Question: I made a fairly simple mistake. In Fiddler, I created a POST. Notice in "FileFullpath", I used a single backslash instead of two.

My Web API model is defined like this ...
'''
public class GTMetadataModel
{
public int Id { get; set; }
public string ComputerId { get; set; }
public string UserId { get; set; }
public string FileFullpath { get; set; }
public string Version { get; set; }
public string[] Categories { get; set; }
public double[] Scores { get; set; }
}
'''
My Web API controller is defined like this...
'''
public HttpResponseMessage PostGTMetadata(GTMetadataModel newentry)
{
... // handle null parameter and return error here.
var response = Request.CreateResponse<GTMetadataModel>(HttpStatusCode.Created, newentry);
return response;
}
'''
When I run the Web API and send the Fiddler POST, "newentry" is null. It took a little time before I realized I needed two backslashes. I changed it to two and then "newentry" was correct.
So, clearly the problem was bad data being supplied, but where and how in my server side code would I be able to detect the bad Json data?
Mark's answer is accepted. Because the referenced post is a good example of a robust, elegant approach. But, for those who just want the simple answer, the referenced post uses "this.ModelState" to identify the problem with the parsed data. I could add the following code to my Post handler method (more likely, I will adapt something from the answer Mark references).
'''
if(ModelState.IsValid == false)
{
var errors = ModelState
.Where(s => s.Value.Errors.Count > 0)
.Select(s => s.Key + ": " + s.Value.Errors.Select(t=>t.Exception.Message).Aggregate((a,b) => a + "
" + b))
.Aggregate((a, b) => a + "
" + b);
Debug.Print(errors);
return Request.CreateErrorResponse(HttpStatusCode.BadRequest, errors);
}
'''
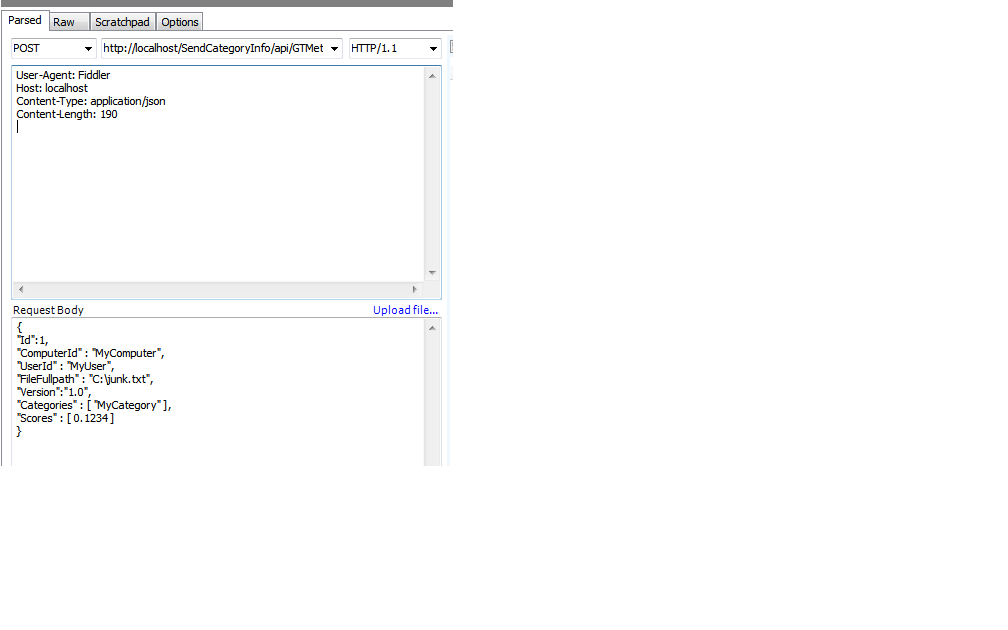
Answer: You can use an action filter to intercept the bad request.
See the question, <URL>